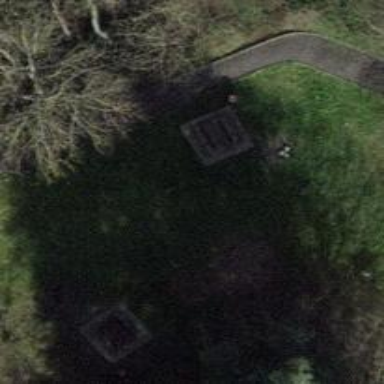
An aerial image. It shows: Picnic table located in leisure land area.